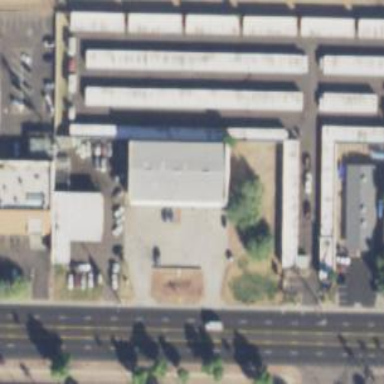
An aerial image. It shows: Storage rental shop.